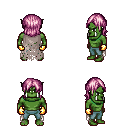
a pixel art fantasy rpg character, male body template, orc, green skin, gray tattered cape, teal pants, pink long bangs hairstyle, gold gloves, four views (front, back, left, right), 2x2 character sprite sheet, small pixel art, hard edges, no anti-aliasing